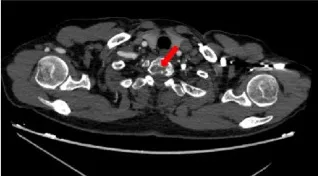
CT imaging changes before and after treatment. Chest CT images on 23 July, 2019 showed T1 vertebral metastasis.
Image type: radiology (ct)